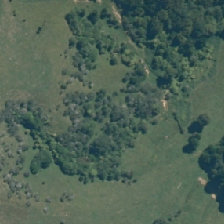
Land cover: indigenous_forest